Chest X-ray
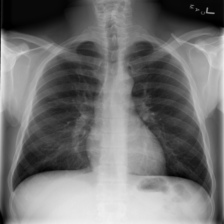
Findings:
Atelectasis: negative
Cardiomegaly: negative
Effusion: negative
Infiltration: negative
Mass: negative
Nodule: negative
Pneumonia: negative
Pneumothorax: negative
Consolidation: negative
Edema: negative
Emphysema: negative
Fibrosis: negative
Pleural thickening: negative
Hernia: negative